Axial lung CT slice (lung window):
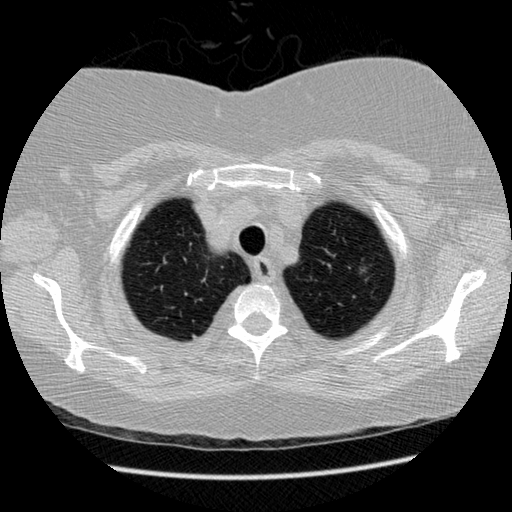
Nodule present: yes
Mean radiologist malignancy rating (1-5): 4